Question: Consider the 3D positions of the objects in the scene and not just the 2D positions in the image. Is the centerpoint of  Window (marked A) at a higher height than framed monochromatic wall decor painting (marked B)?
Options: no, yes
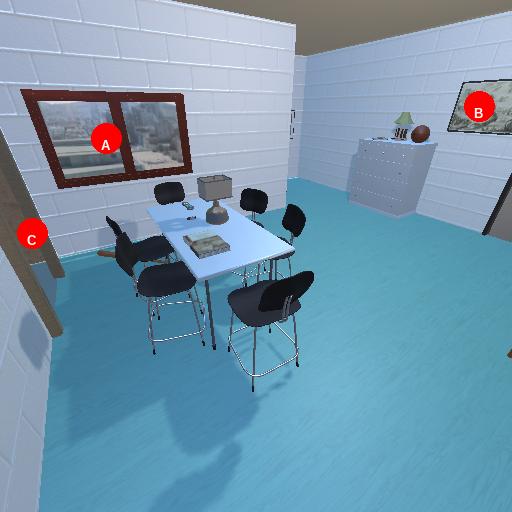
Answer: no